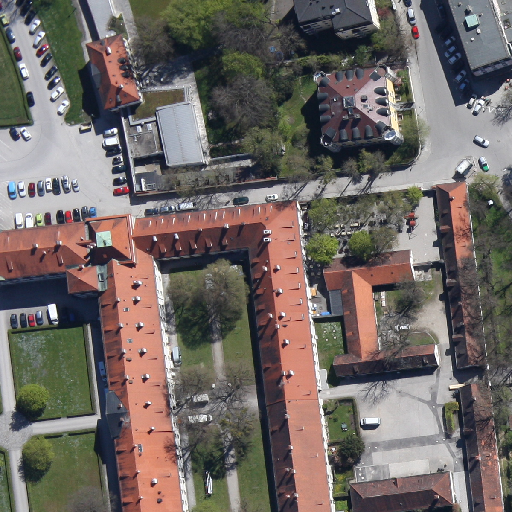
Referring expression: car